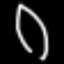
Label: leaf